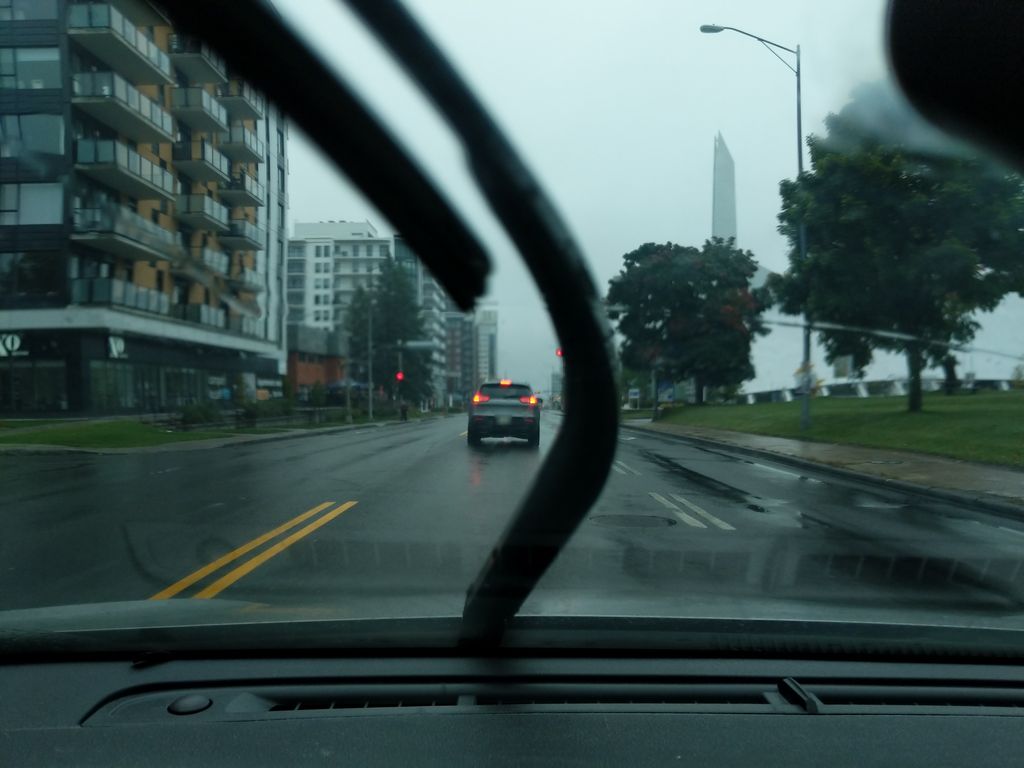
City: quebec_city